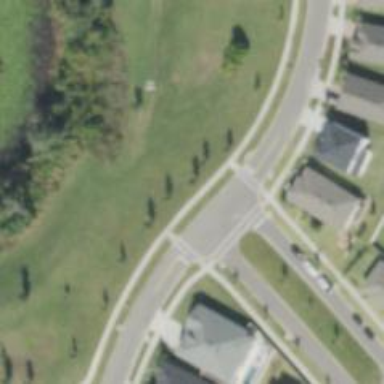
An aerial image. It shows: Marked crossing on footway.